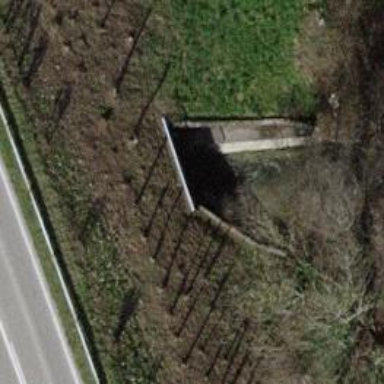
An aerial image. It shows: Tunnel.